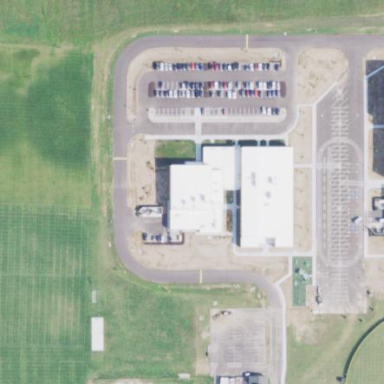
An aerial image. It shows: School building or complex.